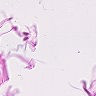
Metastatic tissue present: no